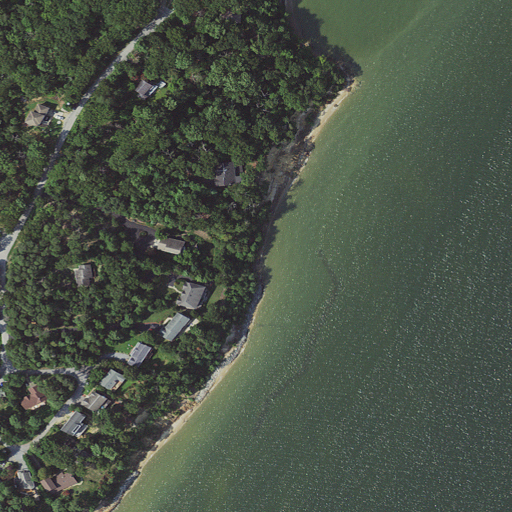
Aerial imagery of cape in Maryland named Little Cove Point containing open water, deciduous forest, low intensity development, open development, barren land, mixed forest, medium intensity development, woody wetlands, pasture, high intensity development, grassland, and herbaceous wetlands